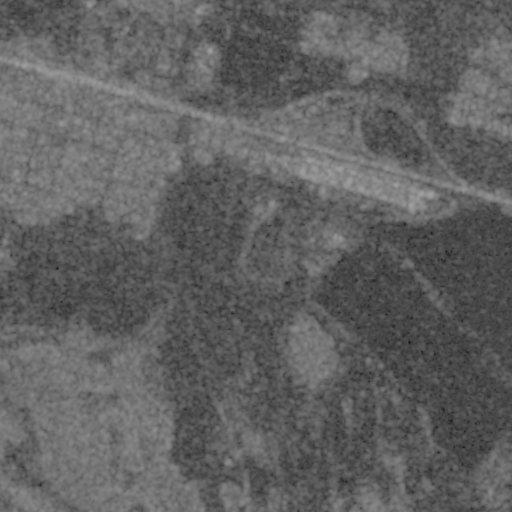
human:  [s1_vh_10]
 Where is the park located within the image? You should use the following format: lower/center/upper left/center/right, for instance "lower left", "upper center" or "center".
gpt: The park is located in the upper left of the image.
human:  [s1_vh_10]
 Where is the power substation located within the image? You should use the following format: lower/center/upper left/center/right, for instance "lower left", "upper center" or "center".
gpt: The power substation is located in the upper left of the image.
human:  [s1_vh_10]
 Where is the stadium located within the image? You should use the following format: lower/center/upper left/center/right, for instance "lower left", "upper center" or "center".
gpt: The stadium is located in the upper left of the image.
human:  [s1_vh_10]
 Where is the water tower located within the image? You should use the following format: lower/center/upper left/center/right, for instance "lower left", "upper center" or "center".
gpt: The water tower is located in the upper left of the image.
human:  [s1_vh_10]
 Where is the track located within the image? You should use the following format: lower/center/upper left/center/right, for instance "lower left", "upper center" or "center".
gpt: There is no track in the image.

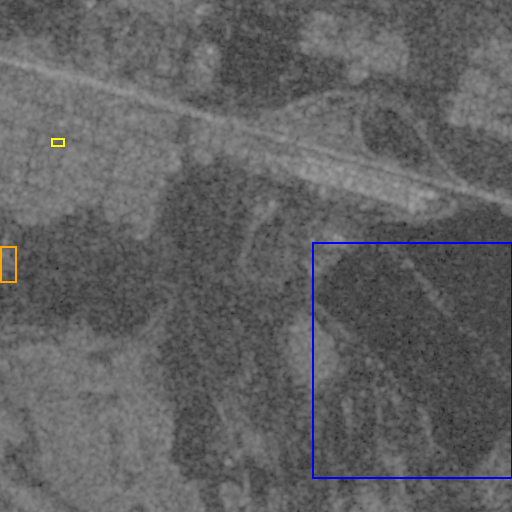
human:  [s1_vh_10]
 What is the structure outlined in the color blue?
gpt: The structure outlined in blue is a crop field.
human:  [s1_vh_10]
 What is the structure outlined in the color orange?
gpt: The structure outlined in orange is a park.
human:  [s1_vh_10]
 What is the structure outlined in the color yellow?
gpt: The structure outlined in yellow is a stadium.
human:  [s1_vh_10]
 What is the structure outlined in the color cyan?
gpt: There is no cyan outline.